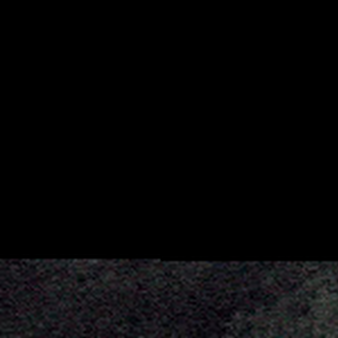
Label: other